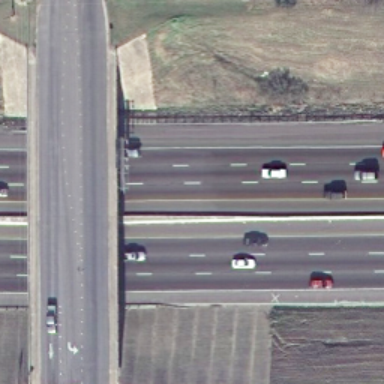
An overpass cross the roads vertically .